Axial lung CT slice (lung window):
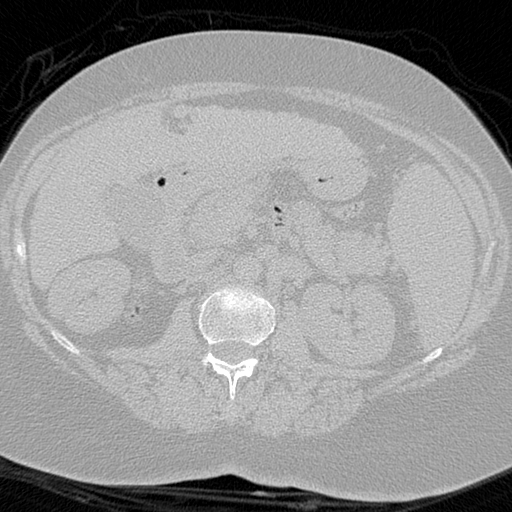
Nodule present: no